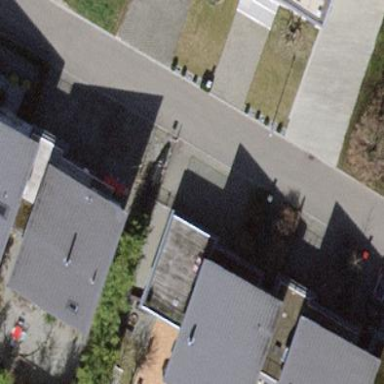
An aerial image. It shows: House with skillion roof shape.